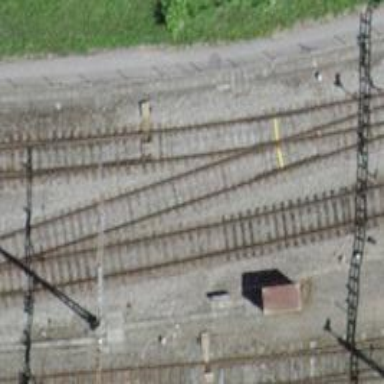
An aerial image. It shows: Railway switch.